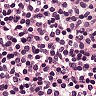
Metastatic tissue present: no